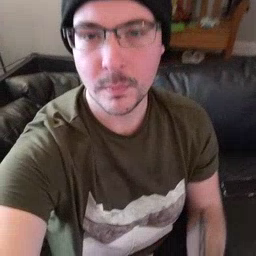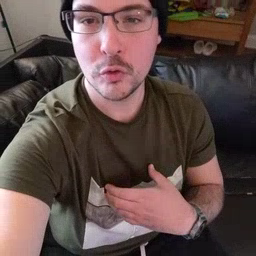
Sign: hungry